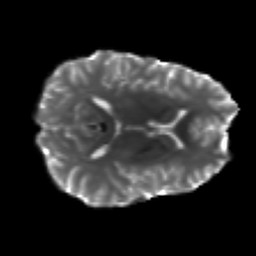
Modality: T2w
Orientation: axial
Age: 27
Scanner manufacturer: siemens
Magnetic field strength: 3 T
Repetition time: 4.52 s
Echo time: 0.084 s